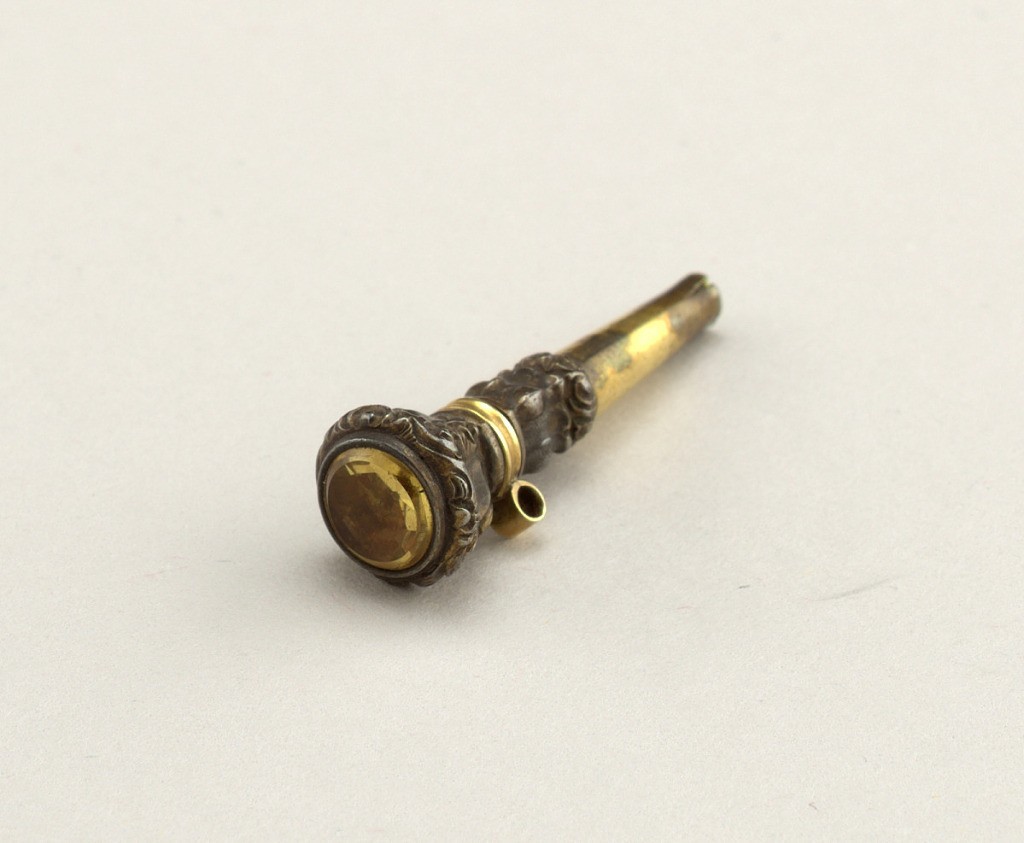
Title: Watch key
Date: late 19th century
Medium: Gold, topaz
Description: Gold watch key, ornamented in leaf design; topaz in top.